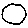
Label: circle